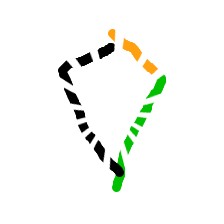
Shape: kite